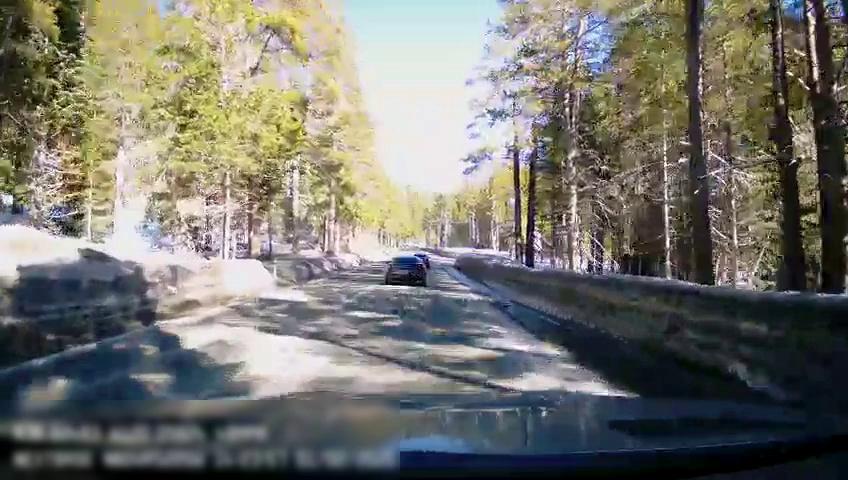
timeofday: Day
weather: Snowy
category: Drivable Space
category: Vehicles | Car
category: Vehicles | Car